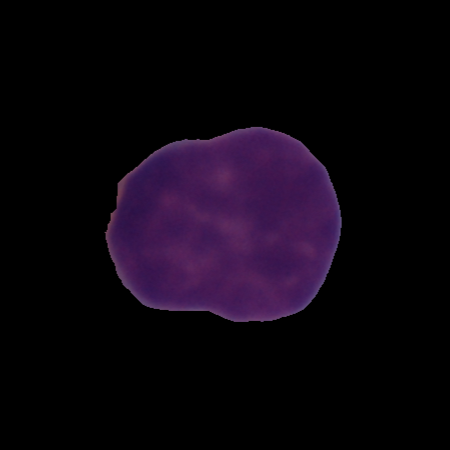
Label: cancer